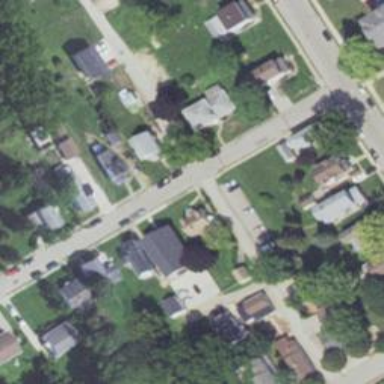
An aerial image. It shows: Alley classified as service road.